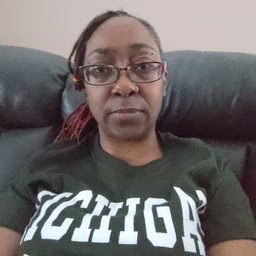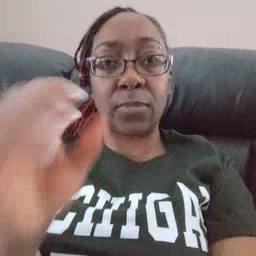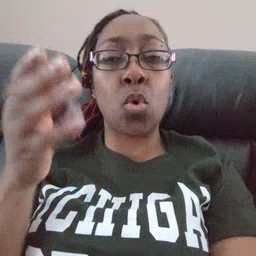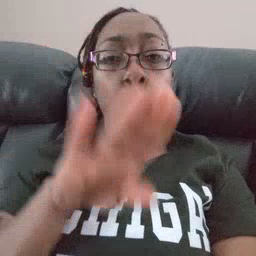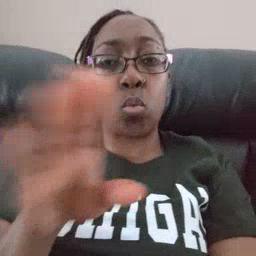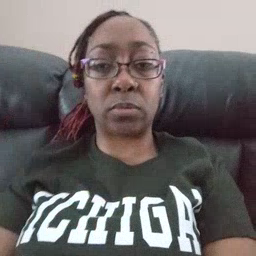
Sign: close